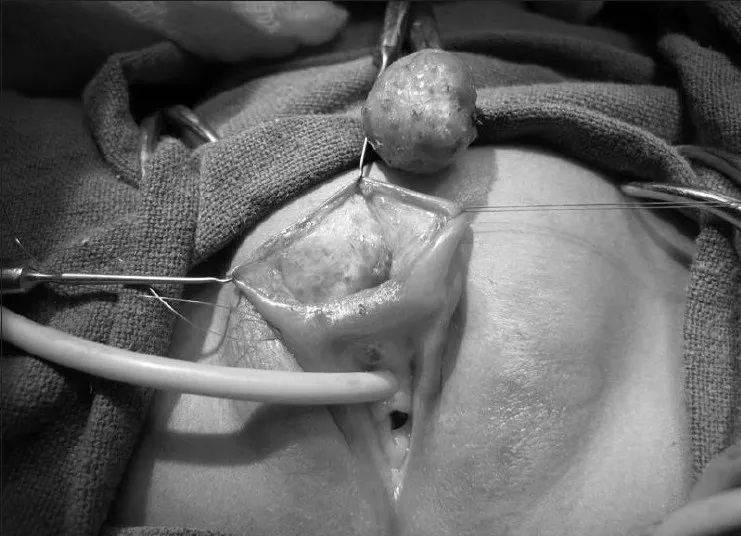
Surgical excision of the cyst.
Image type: medical_photograph (other_medical_photograph)